Question: How can I build a wave on a transparent image background ?
Layout-Image:

I need the wave in the white top background.
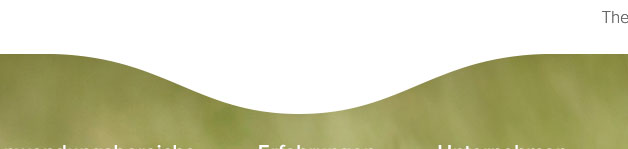
Answer: I slightly improved version of akshay's answer. This includes two separate options.
If aspect ratio doesn't have to be preserved, then the curve will change with width.
<URL>
'''
<svg version="1.1" xmlns="http://www.w3.org/2000/svg" height="100" width="100%" viewBox="0 0 90 20" preserveAspectRatio="none">
<path d="M0 5 H5 C25 5 25 20 45 20 S65 5 85 5 H90 V-5 H0z" fill="black" stroke="transparent"/>
</svg>
'''
If the aspect ratio has to be preserved, then we have to use same units value for height and width of svg element.
<URL>
'''
<svg version="1.1" xmlns="http://www.w3.org/2000/svg" height="100%" width="100%" viewBox="0 0 90 20" >
<path d="M0 5 H5 C25 5 25 20 45 20 S65 5 85 5 H90 V-5 H0z" fill="black" stroke="transparent"/>
</svg>
'''
See here I used width and height both as 100%. To change the colour you have to 'fill'
Also, I have used absolute path commands as they are simpler to edit.
- command moves the drawing point to the the coordinates specified after it, or 0,5 (SVG coordinate system)
draws Horizontal line to specified X-coordinate from the current point (0,5)
draws cubic bezier, with first point coords as first handle, second second handle, and third is the end point.
draws a cubic bezier, but its first handle is the reflection of the last handle of last C command about the end point of last C.
draws vertical line to specified Y-coordinate.
closes the path, ie draws a straight line from current point to last M point.